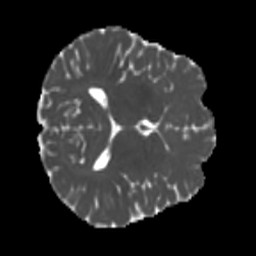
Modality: MD
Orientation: axial
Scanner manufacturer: siemens
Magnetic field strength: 3 T
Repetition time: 4 s
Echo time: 0.0594 s